Question: I begin my project with a split view controller as initial view controller and start it automatically from storyboard.
Generally, an app with this UI have split view controller as root, so I create a in the subclass and set it when initialisation was done.
So I want try this behaviour with swift.
I read the Swift programming language guide book on iBook about Type properties (with static and class keyword) and trying a piece of code to the job:
'''
import UIKit
class SplitViewController: UISplitViewController {
class func sharedInstance() -> SplitViewController {
return SplitViewController.instance
}
class let instance: SplitViewController = nil
init(nibName nibNameOrNil: String?, bundle nibBundleOrNil: NSBundle?) {
super.init(nibName: nibNameOrNil, bundle: nibBundleOrNil)
self.initialization()
}
init(coder aDecoder: NSCoder!) {
super.init(coder: aDecoder);
self.initialization()
}
func initialization() {
SplitViewController.instance = self;
}
}
'''
but I figured out when Xcode say the class keyword for type properties wasn't supported yet.

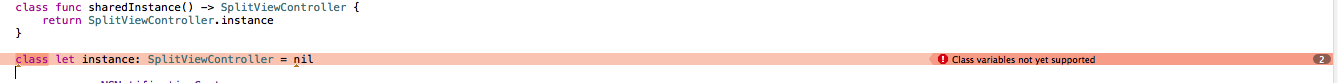
Answer: Swift now has support for static variables in classes. This is not exactly the same as a class variable (because they aren't inherited by subclasses), but it gets you pretty close:
'''
class X {
static let y: Int = 4
static var x: Int = 4
}
println(X.x)
println(X.y)
X.x = 5
println(X.x)
'''